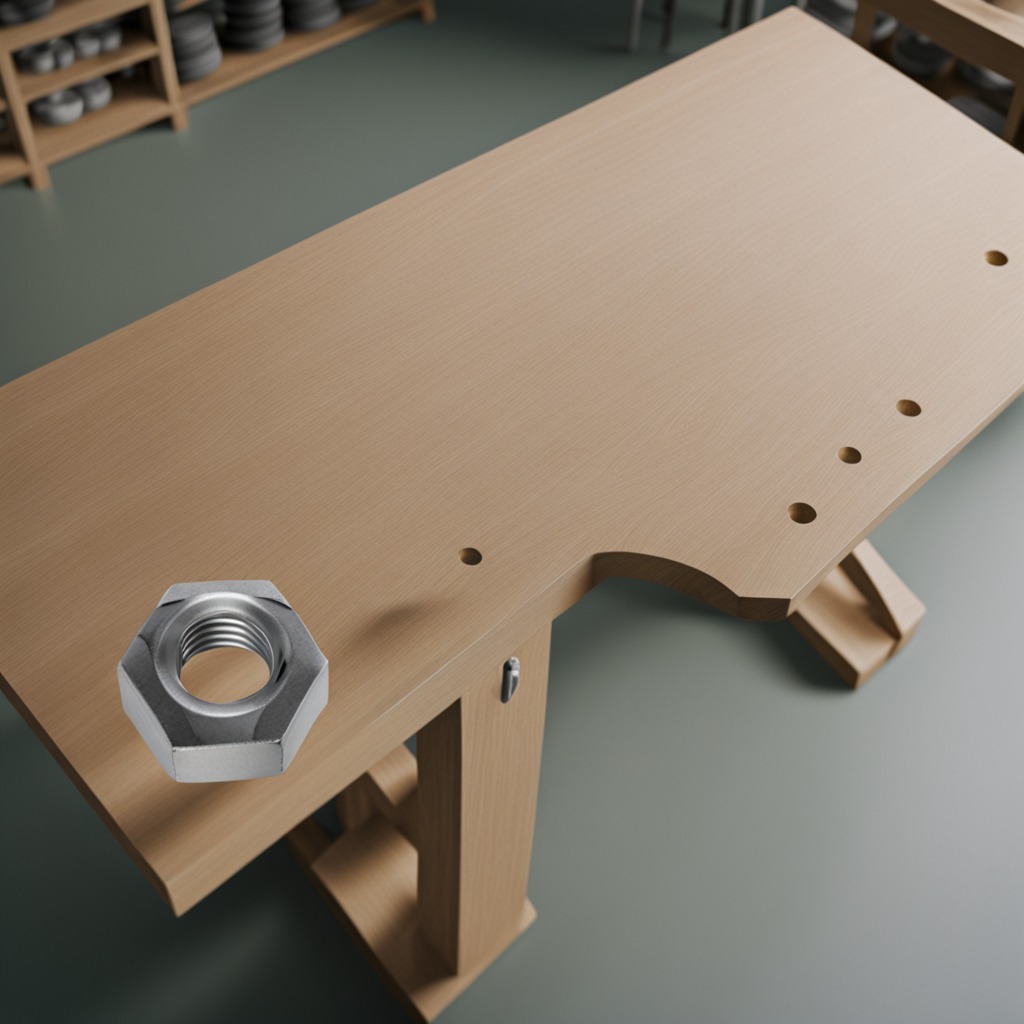
A metal nut lies on the workbench inside a coastal fishing gear workshop.